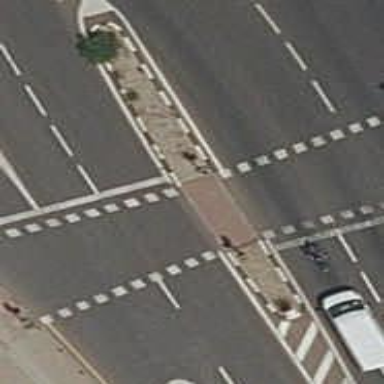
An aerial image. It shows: Traffic signals at road crossing.